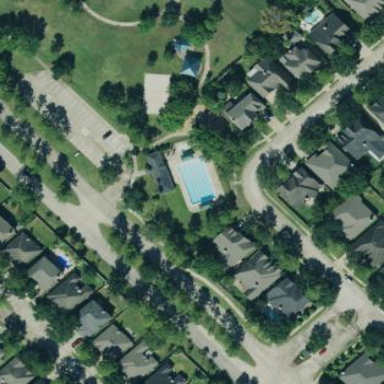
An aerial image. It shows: Swimming sport.